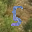
Label: 5